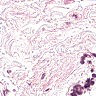
Metastatic tissue present: no